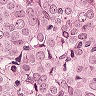
Metastatic tissue present: yes